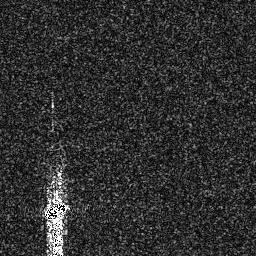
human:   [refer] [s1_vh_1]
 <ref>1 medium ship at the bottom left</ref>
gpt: <box>[[15, 78, 27, 85, 0]]</box>